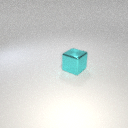
large cyan metal cube